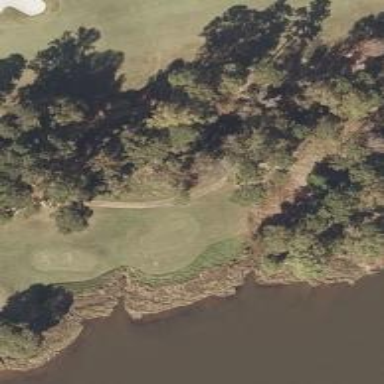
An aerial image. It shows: Golf tee.